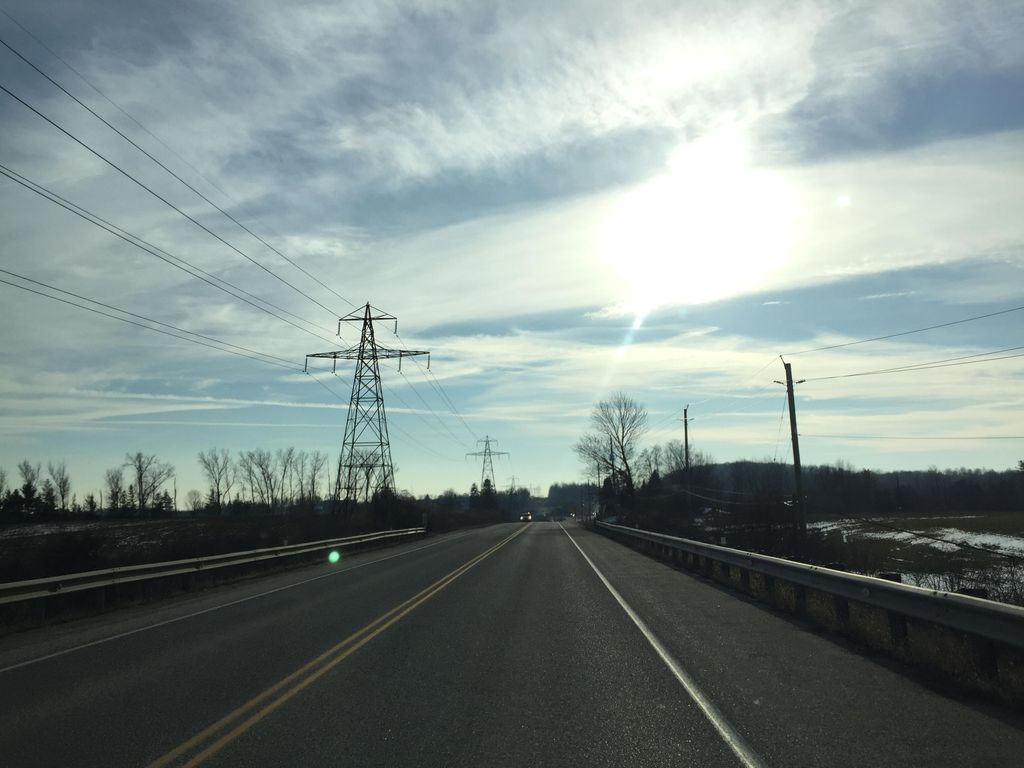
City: kitchener-waterloo